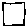
Label: square